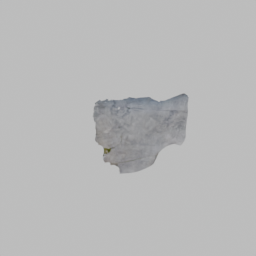
Label: architecture